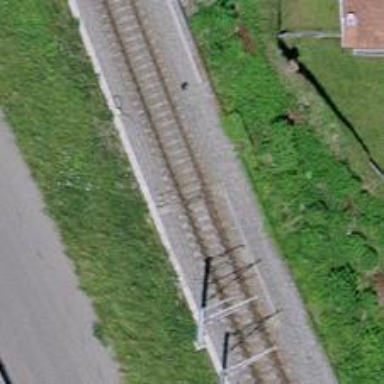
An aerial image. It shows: Railway track with contact lines for electrification.